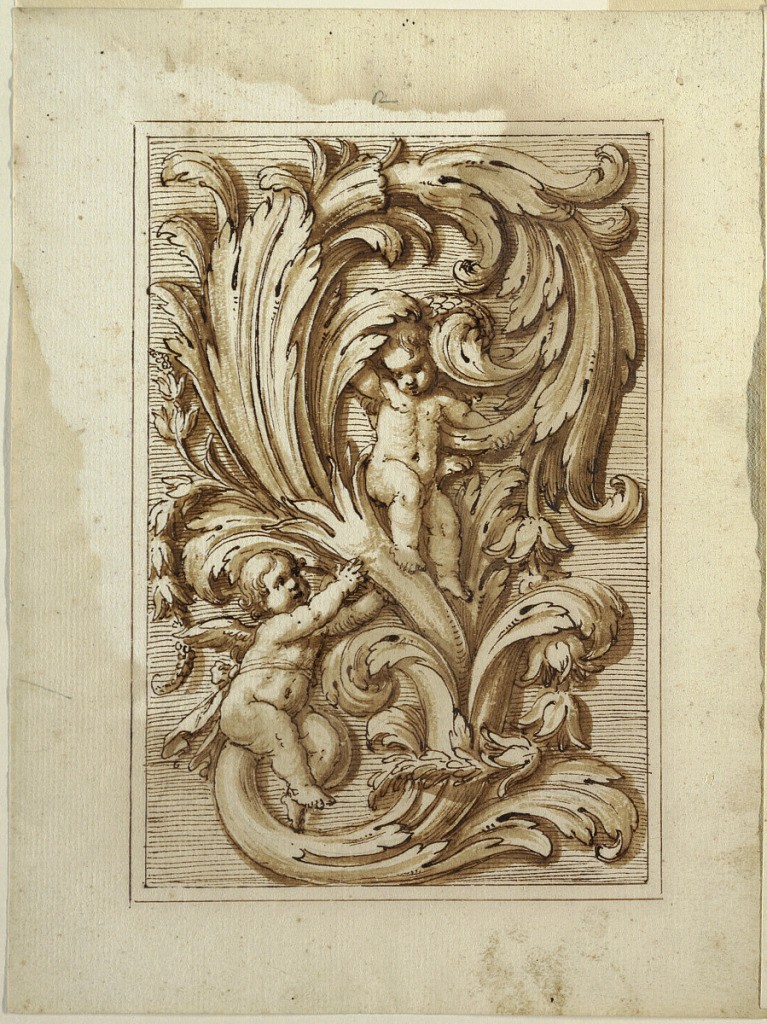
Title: One of a set of projects for a title page and for the decoration of a vertical panel
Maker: Francesco Bedeschini, Italian
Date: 1675-1699
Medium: Pen, brush, sepia
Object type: Drawing
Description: Intended to be engraved